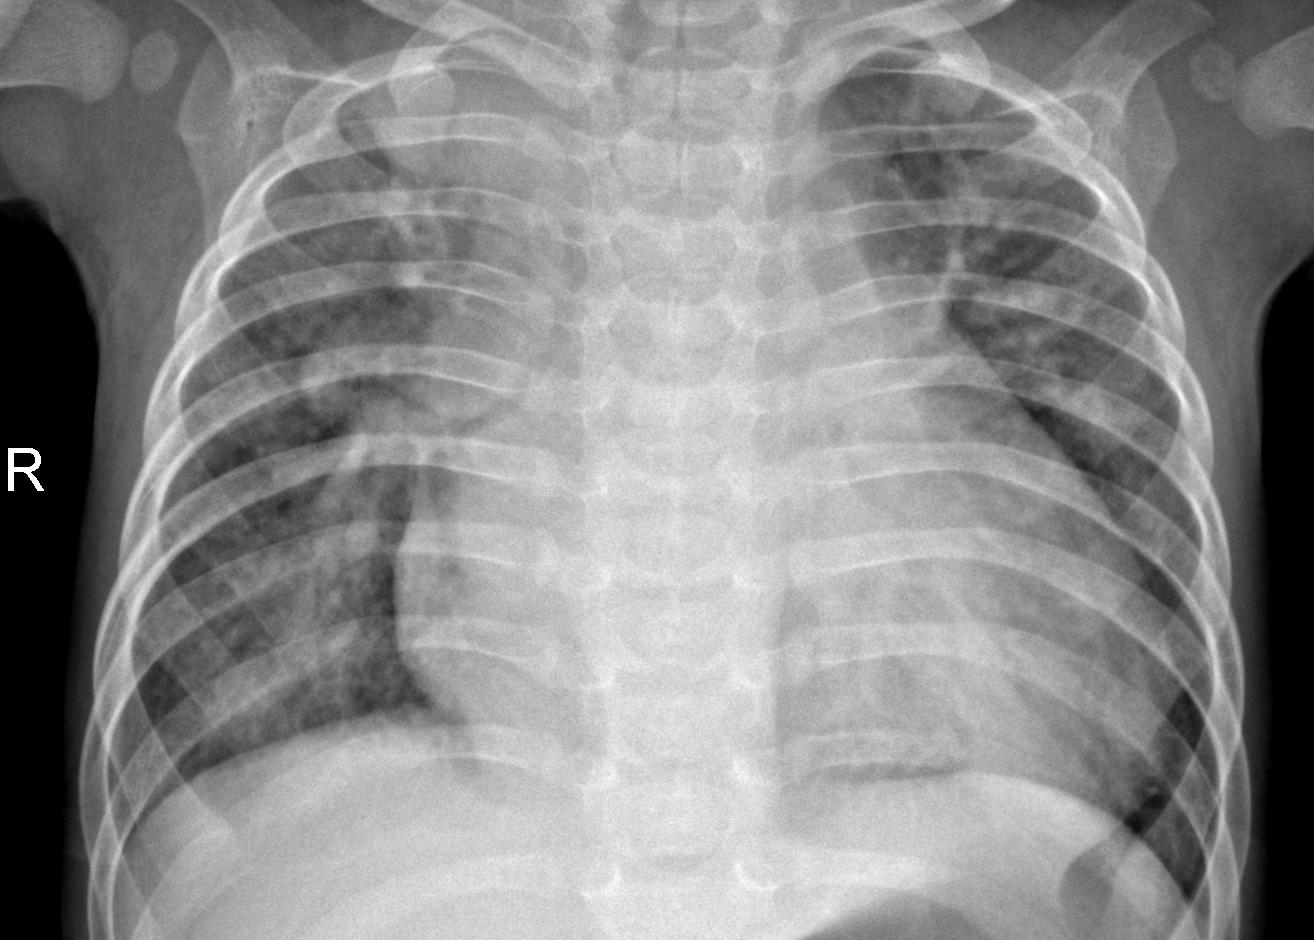
Diagnosis: PNEUMONIA